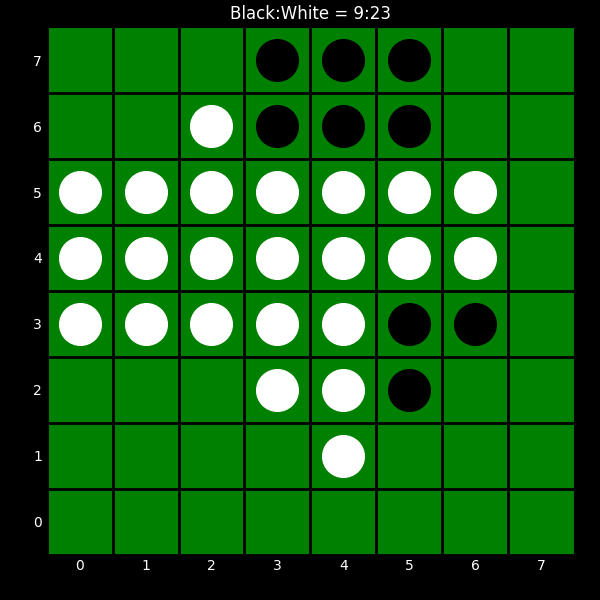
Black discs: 9
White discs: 23